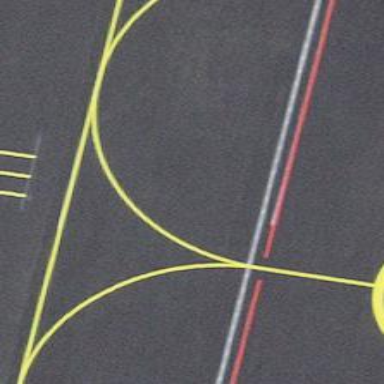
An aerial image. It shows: Image of taxiway at airport.